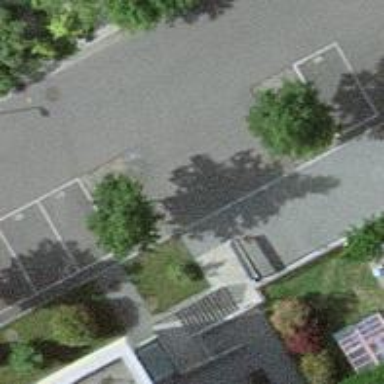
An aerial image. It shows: Parking entrance.